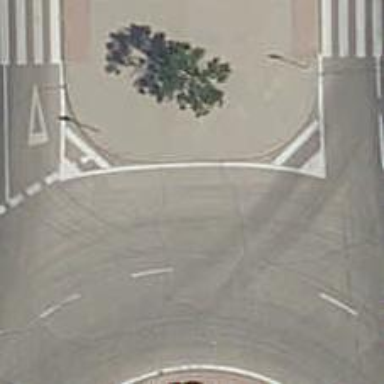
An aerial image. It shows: Residential road with roundabout.